七年级 · 组合数学
如图, 在日历中任意圈出一个 $3 \times 3$ 的正方形，则里面九个数不满足的关系式是 ( )

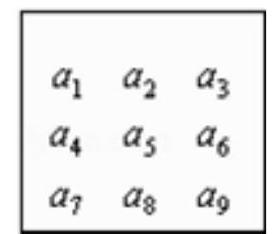
$a_{1}+a_{2}+a_{3}+a_{7}+a_{8}+a_{9}=2\left(a_{4}+a_{5}+a_{6}\right)$
B. $a_{1}+a_{4}+a_{7}+a_{3}+a_{6}+a_{9}=2\left(a_{2}+a_{5}+a_{8}\right)$
C. $a_{1}+a_{2}+a_{3}+a_{4}+a_{5}+a_{6}+a_{7}+a_{8}+a_{9}=9 a_{5}$
D. $\left(a_{3}+a_{6}+a_{9}\right)-\left(a_{1}+a_{4}+a_{7}\right)=\left(a_{2}+a_{5}+a_{8}\right)$
答案: D
解析: A、 $a_{1}+a_{2}+a_{3}+a_{7}+a_{8}+a_{9}=\left(a_{4}+a_{5}+a_{6}\right)-21+\left(a_{4}+a_{5}+a_{6}\right)+21=2\left(a_{4}+a_{5}+a_{6}\right)$, 正确, 不符合题意;

B、 $a_{1}+a_{4}+a_{7}+a_{3}+a_{6}+a_{9}=a_{1}+a_{3}+a_{4}+a_{6}+a_{7}+a_{9}=2\left(a_{2}+a_{5}+a_{8}\right)$, 正确, 不符合题意;

C、 $a_{1}+a_{2}+a_{3}+a_{4}+a_{5}+a_{6}+a_{7}+a_{8}+a_{9}=9 a_{5}$, 正确, 不符合题意

D、 $\left(a_{3}+a_{6}+a_{9}\right)-\left(a_{1}+a_{4}+a_{7}\right)=6$, 错误, 符合题意.

故答案为: D